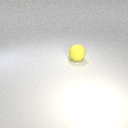
large yellow rubber sphere